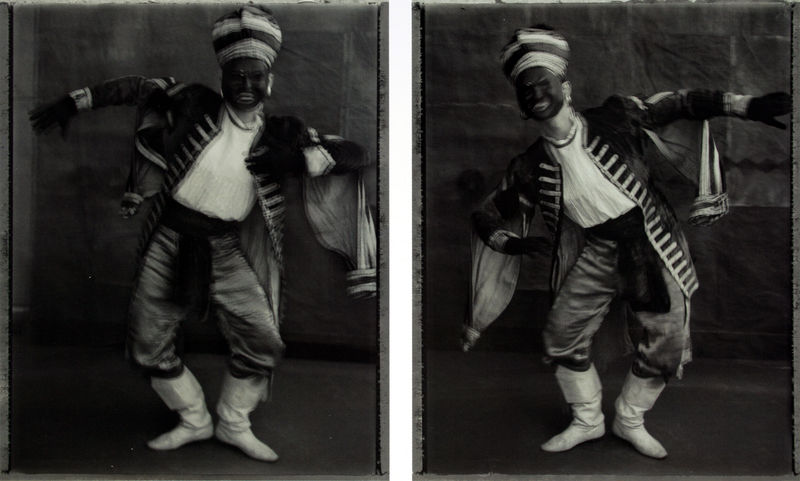
Titel: Dyptichon
Künstler: Sarah Moon
Standort: Monaco
Institution: Nouveau Musée National
Schlagwörter: hand, mann, umhang, bewegung, grau, handschuh, handschuhe, licht, mund, ohr, ohrring, schwarz, weiss, gürtel, schirm, tanz, hemd, hose, jacke, arme, gesicht, knoten, kragen, ärmel, hals, hände, figur, kostüm, mantel, kind, ohrringe, saum, tanzen, theater, lippen, schminke, seide, schärpe, zwei, haltung, schuhe, hosen, auftritt, glanz, knie, sakko, jacket, weste, satin, unscharf, foto, fotografie, photographie, lachen, posen, neger, uniform, gestik, stiefel, photo, rolle, verschwommen, schwarzer, leder, mohr, schauspieler, turban, aufnahme, tänzer, kummerbund, geischt, bewegungen, schwarzweiß weiß, schausieler, stulpenstiefel